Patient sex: F
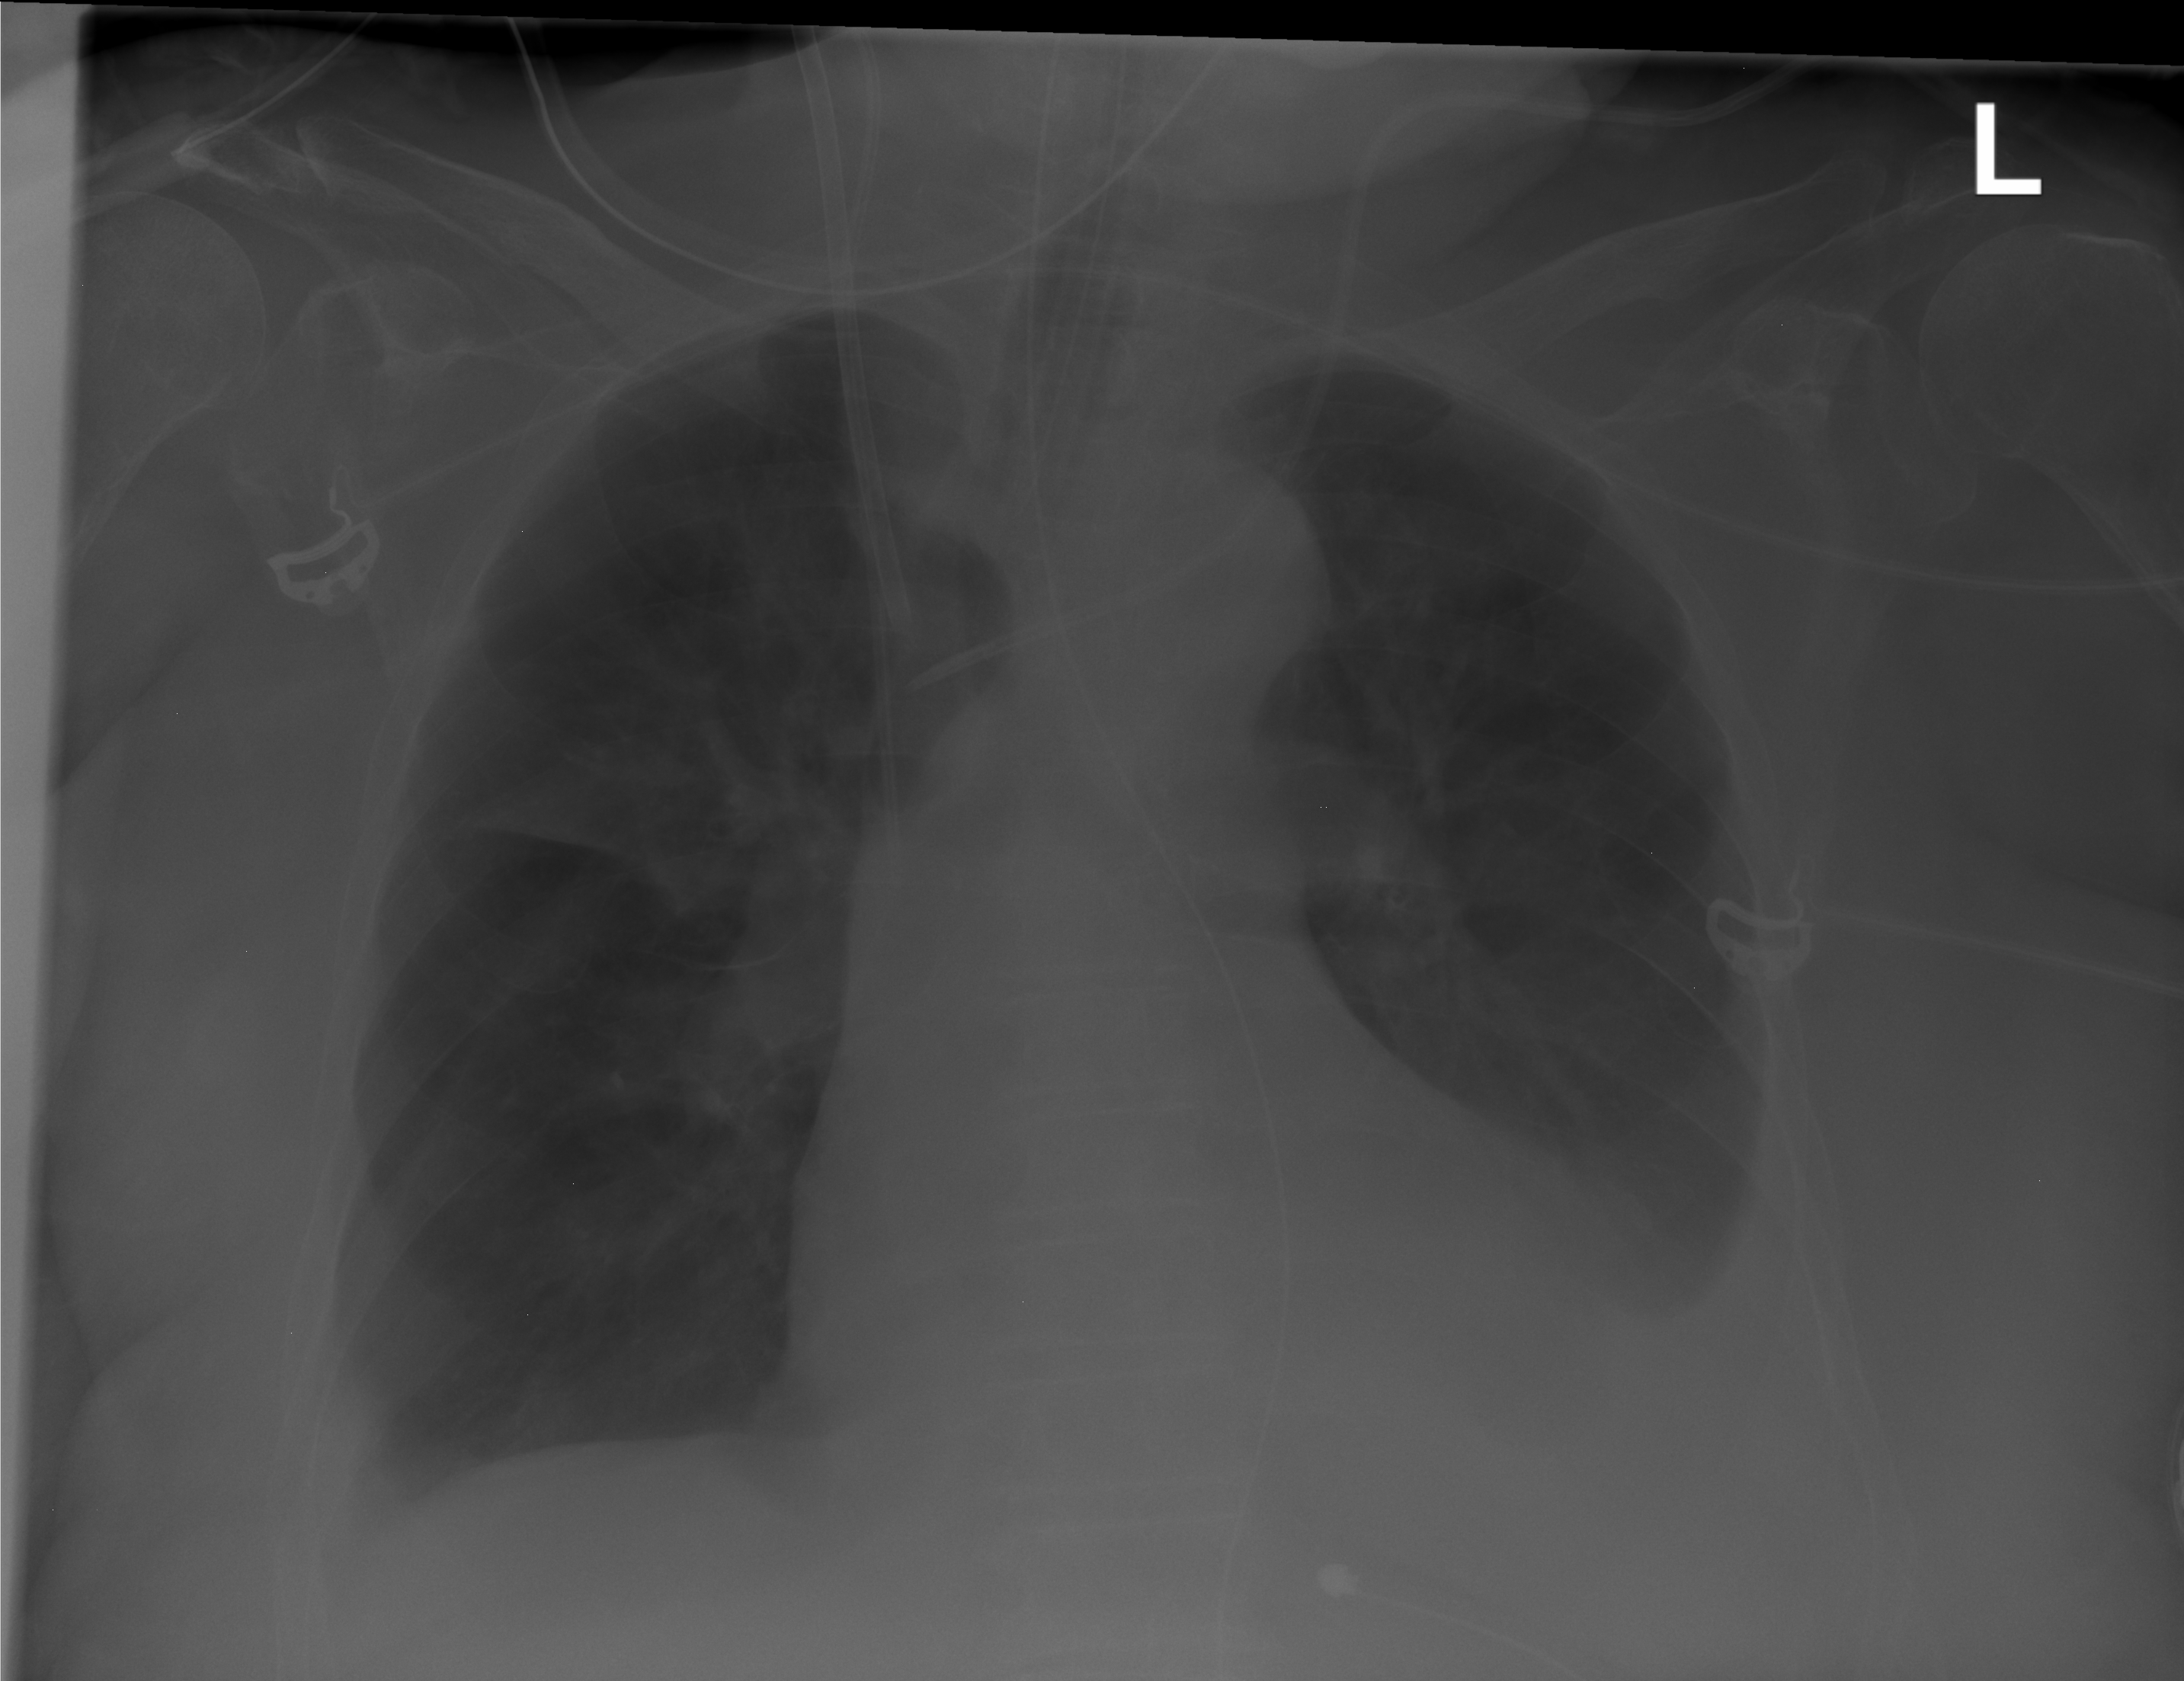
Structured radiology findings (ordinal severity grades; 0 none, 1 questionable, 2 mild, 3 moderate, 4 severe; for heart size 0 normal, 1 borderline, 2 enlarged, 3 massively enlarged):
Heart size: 2
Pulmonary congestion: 0
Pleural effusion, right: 0
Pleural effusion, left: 2
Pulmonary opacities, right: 0
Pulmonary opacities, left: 0
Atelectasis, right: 0
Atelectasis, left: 2